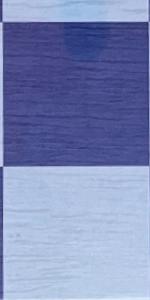
Label: Empty